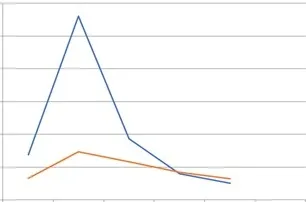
Changes of the triglycerids and cholesterol plasma level.
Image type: chart (chart)